Fundus camera: zeiss
Shooting center: midpoint
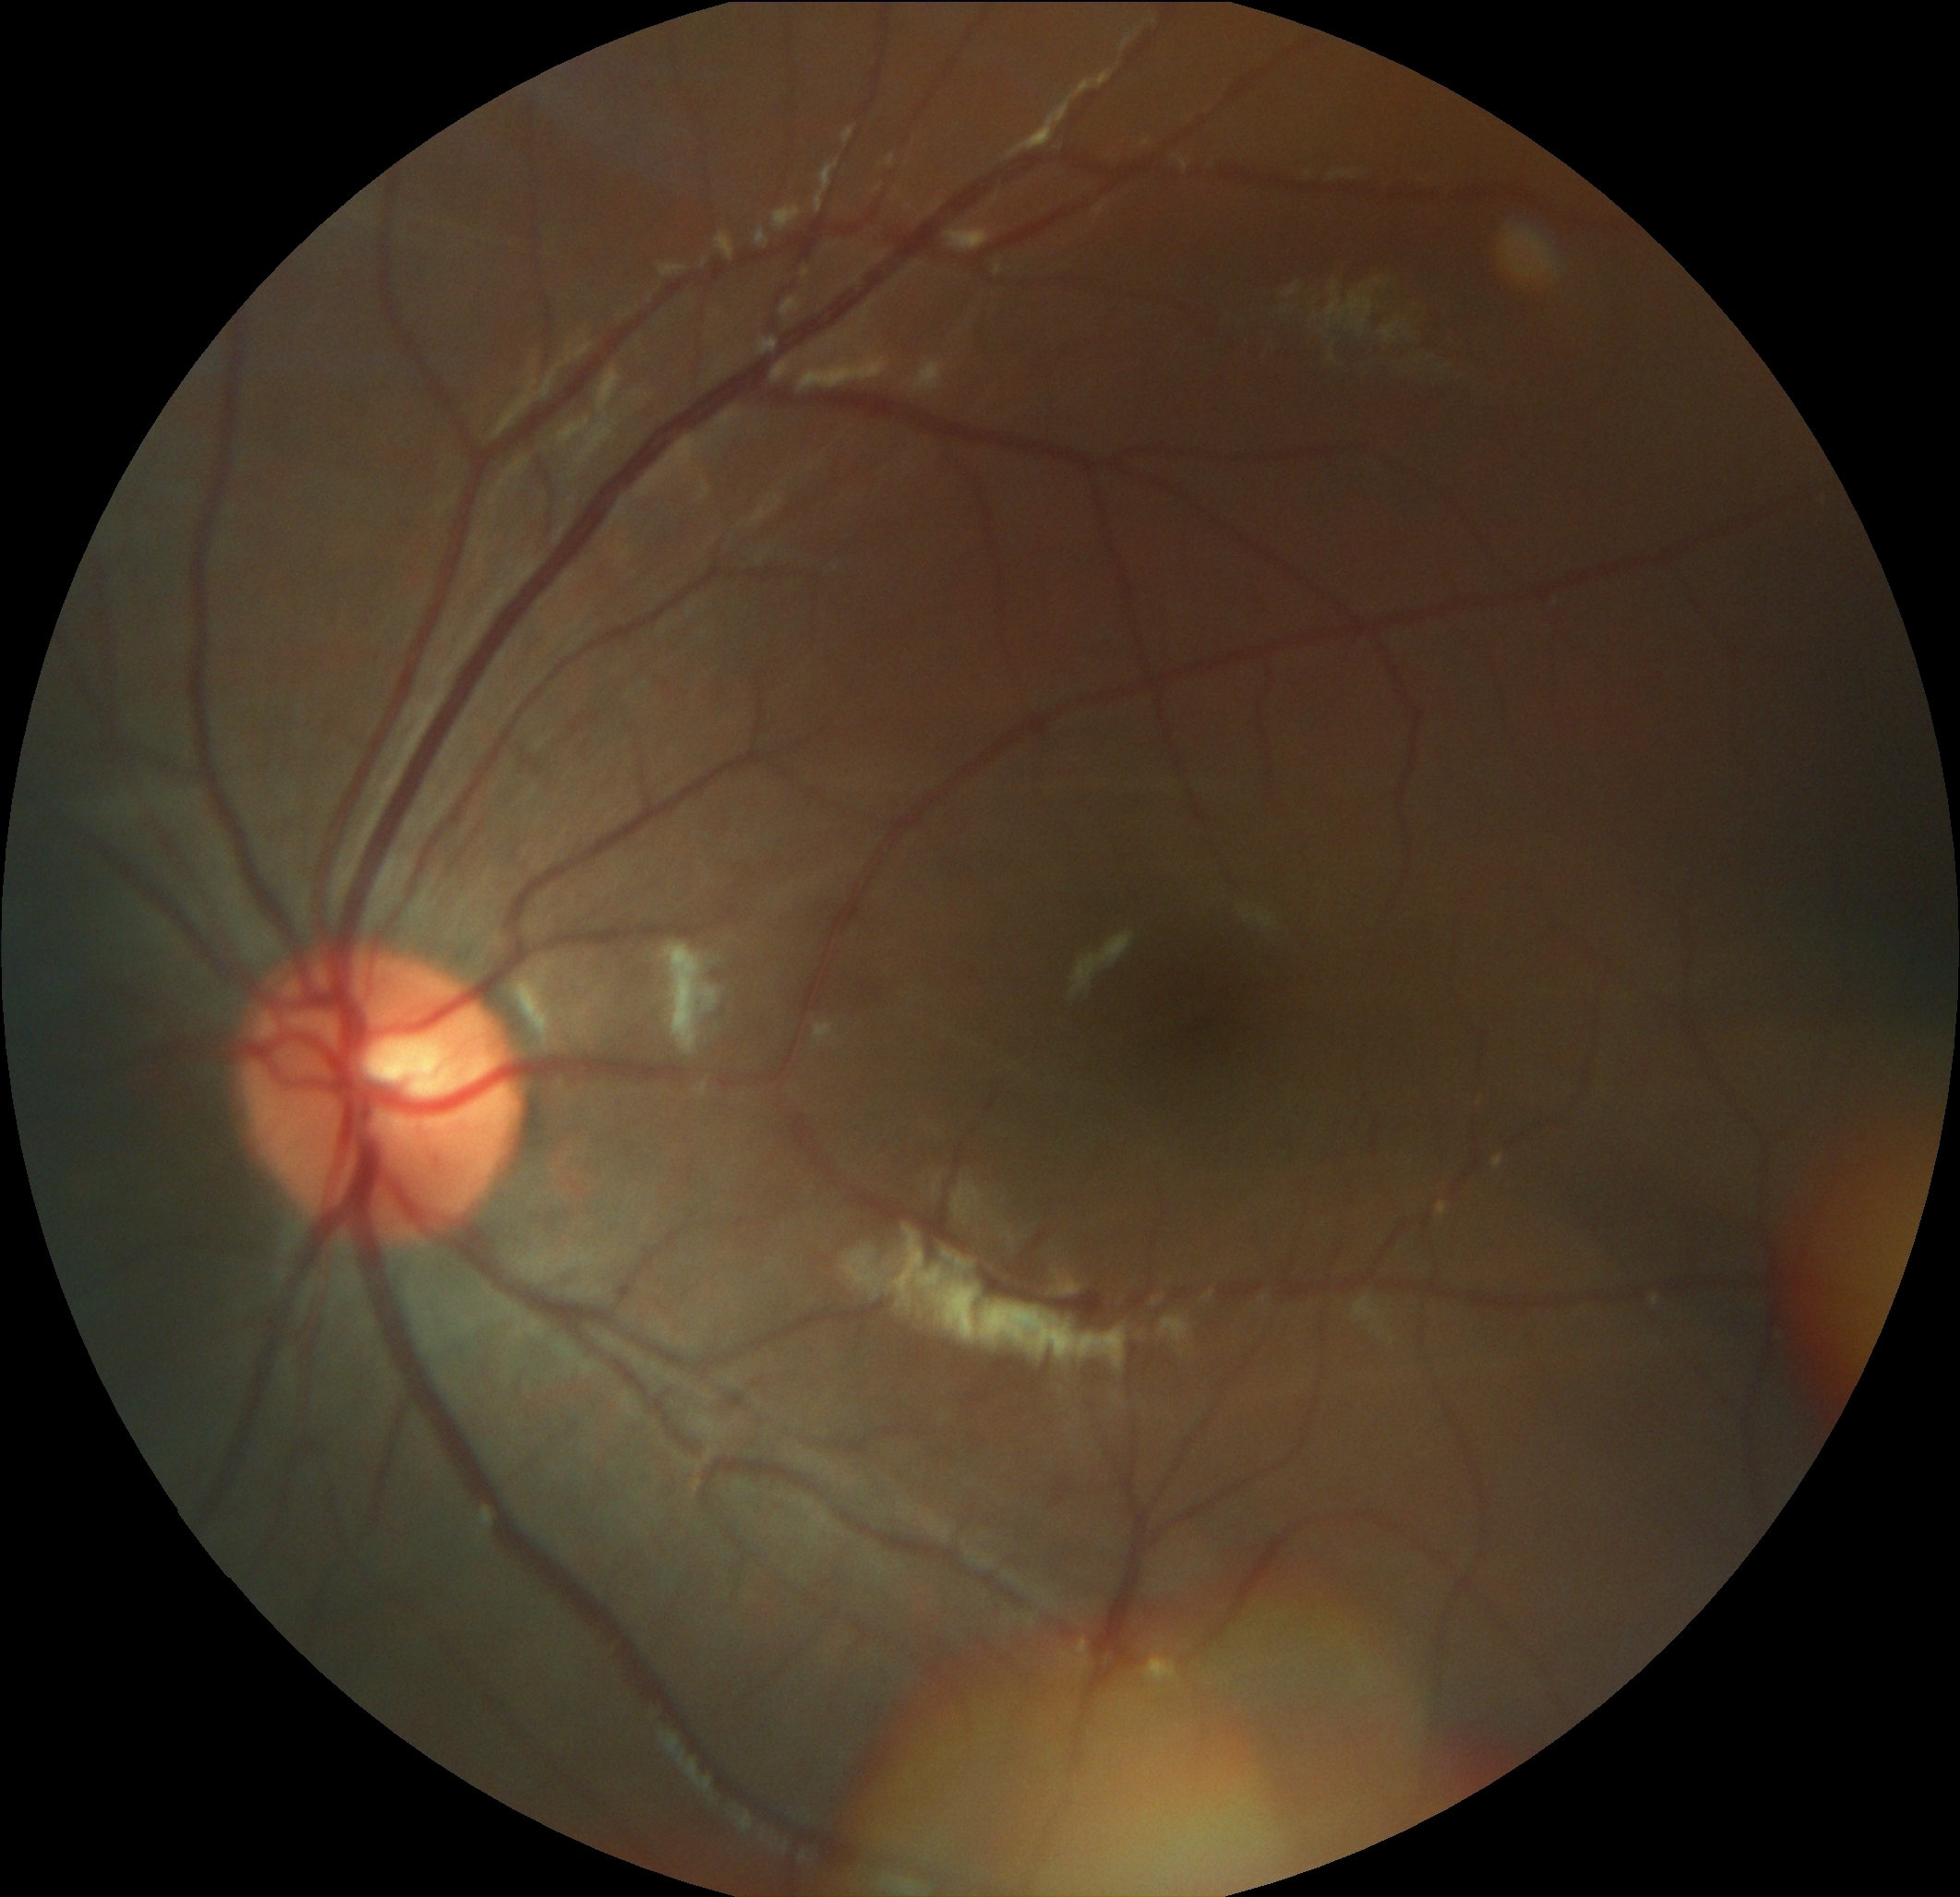
Pathologic myopia: no
Patchy retinal atrophy: absent
Retinal detachment: absent